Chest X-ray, AP view. Patient: 64 years old, sex M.
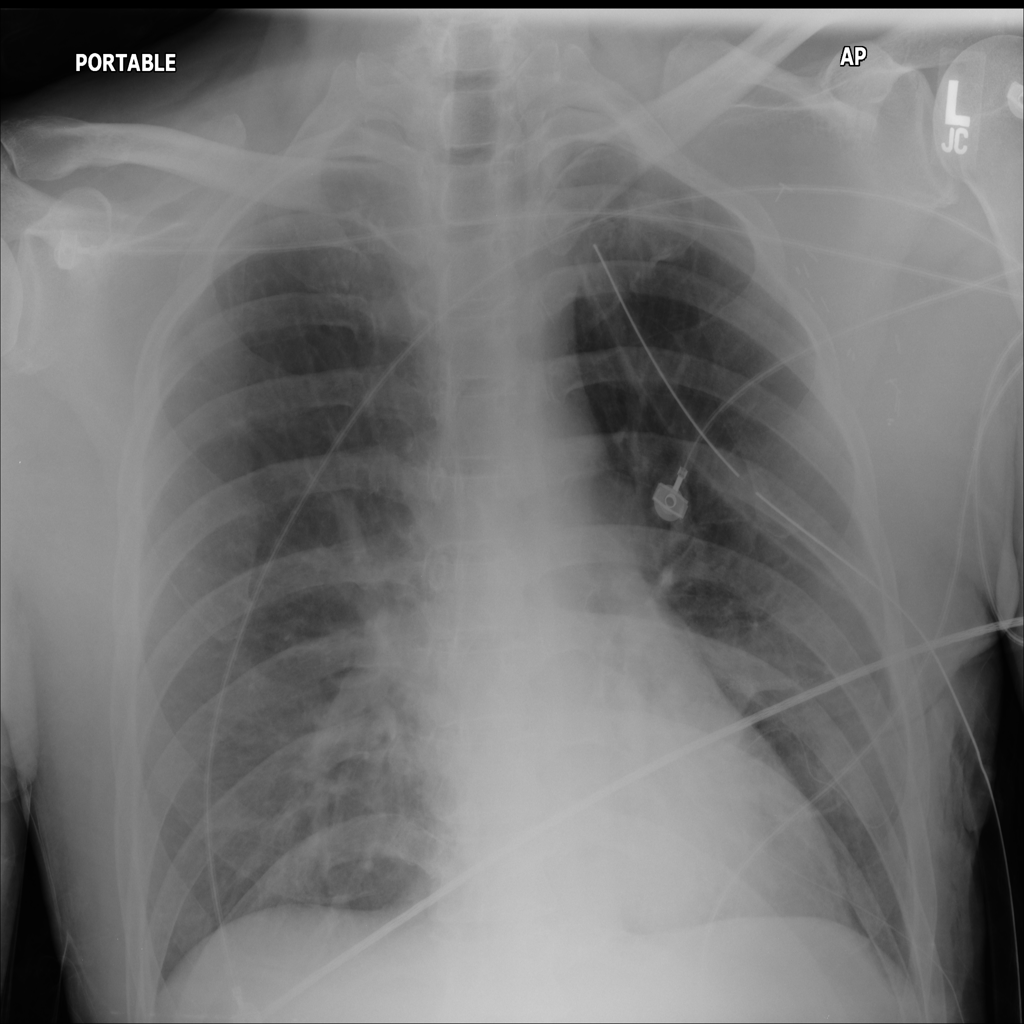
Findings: Emphysema, Pneumothorax